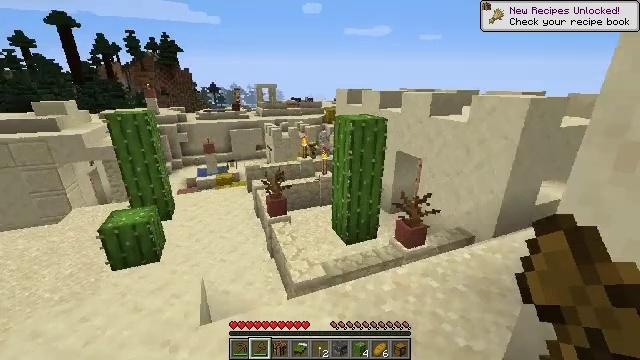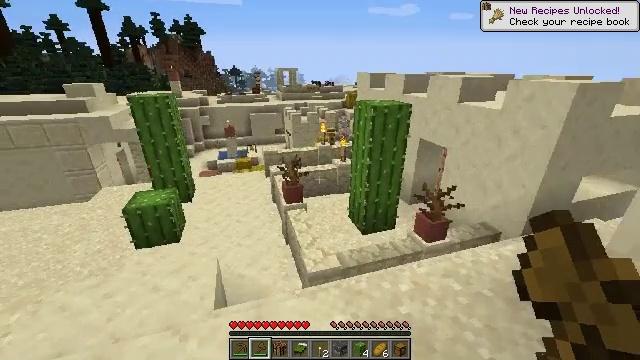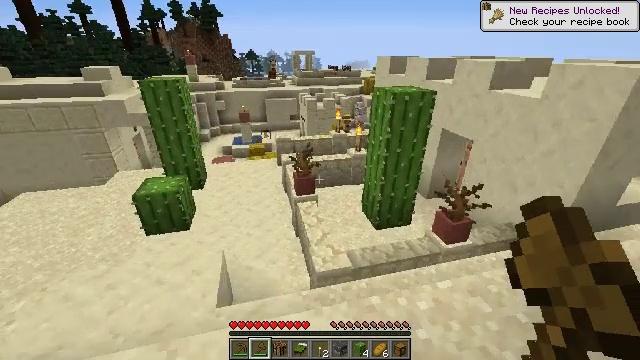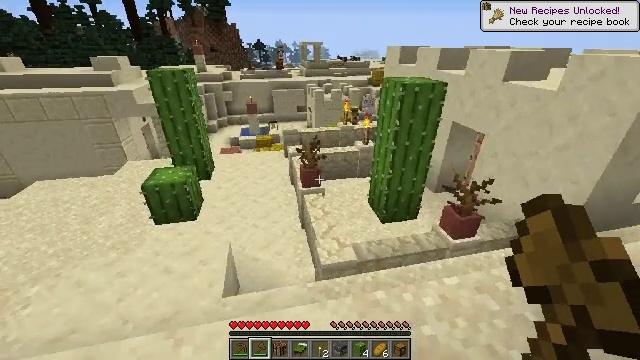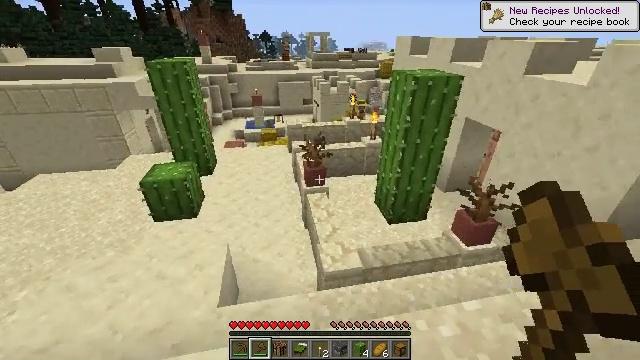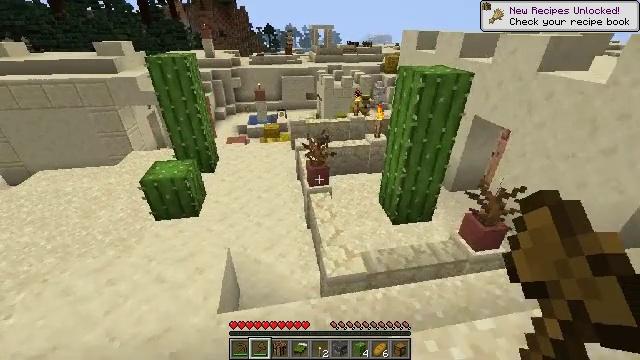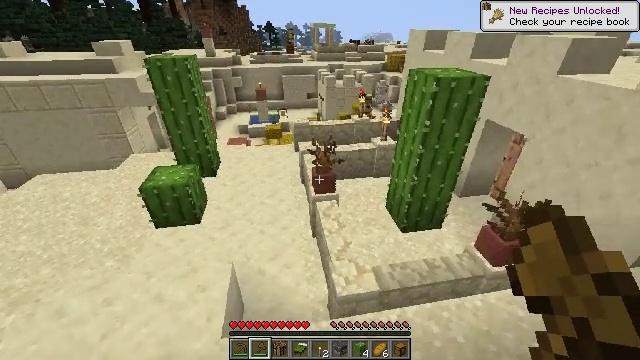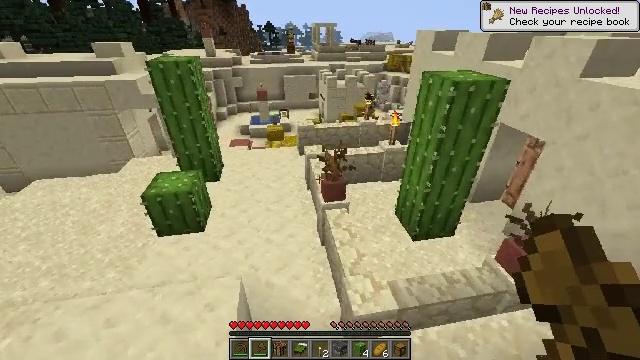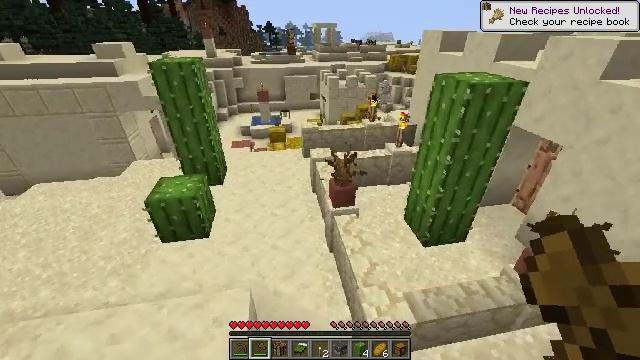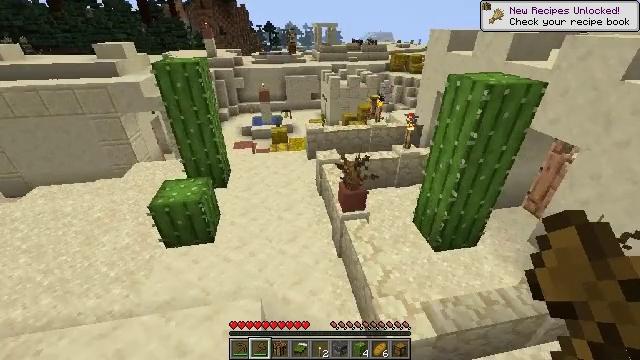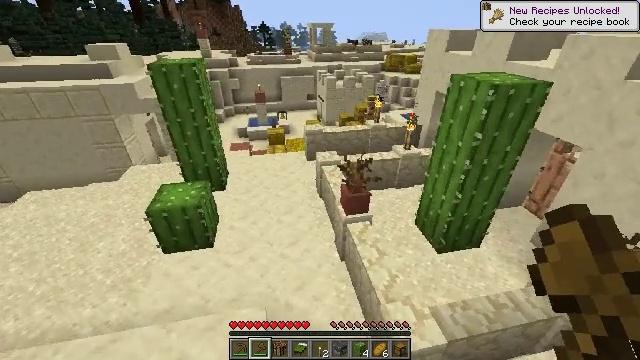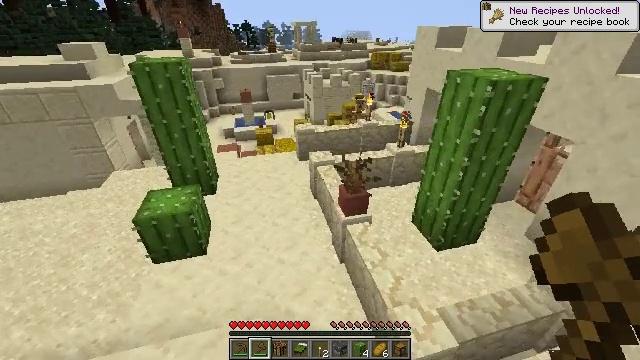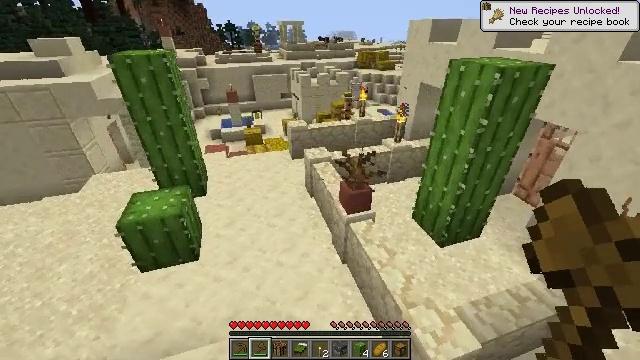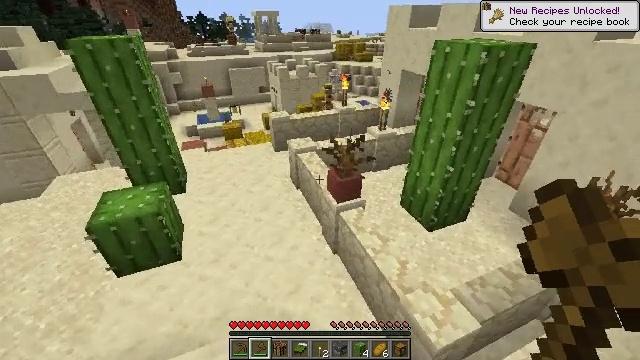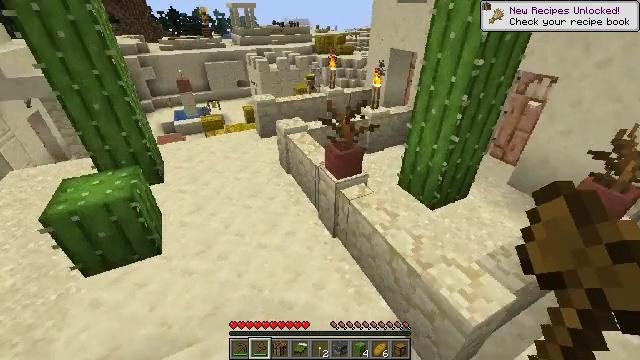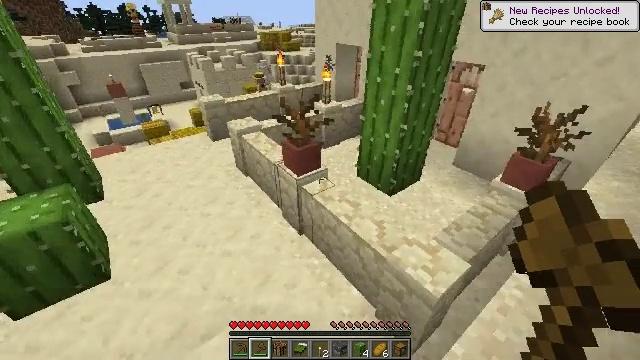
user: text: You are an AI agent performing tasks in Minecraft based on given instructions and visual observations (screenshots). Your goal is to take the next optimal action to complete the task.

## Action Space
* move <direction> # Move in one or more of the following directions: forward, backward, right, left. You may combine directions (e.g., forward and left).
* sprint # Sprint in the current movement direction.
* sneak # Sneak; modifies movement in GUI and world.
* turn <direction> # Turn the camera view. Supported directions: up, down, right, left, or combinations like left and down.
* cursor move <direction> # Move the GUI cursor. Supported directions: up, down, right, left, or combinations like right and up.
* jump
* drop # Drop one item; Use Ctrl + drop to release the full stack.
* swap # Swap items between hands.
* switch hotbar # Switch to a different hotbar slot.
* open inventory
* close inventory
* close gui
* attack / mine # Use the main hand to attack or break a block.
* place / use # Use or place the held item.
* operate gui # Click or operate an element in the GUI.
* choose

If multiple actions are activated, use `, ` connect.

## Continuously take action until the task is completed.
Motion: motion action
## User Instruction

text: Attack the hay block to get hay.
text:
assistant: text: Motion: move forward, turn left and down
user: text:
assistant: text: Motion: move forward, turn left and down
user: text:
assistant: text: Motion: move forward, turn left and down
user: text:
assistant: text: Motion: move forward, turn left and down
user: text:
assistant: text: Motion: move forward and move left, turn down
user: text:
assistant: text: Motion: move forward and move left
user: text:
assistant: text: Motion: move forward and move left
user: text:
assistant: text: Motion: move forward and move left
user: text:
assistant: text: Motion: move forward and move left
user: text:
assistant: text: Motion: move forward and move left, turn right
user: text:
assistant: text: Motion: move forward and move left, turn right
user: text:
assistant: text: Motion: move forward and move left, turn right
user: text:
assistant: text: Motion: move forward and move left, turn right and down
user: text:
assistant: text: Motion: move forward and move left, turn right
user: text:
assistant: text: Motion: move forward and move left, turn right
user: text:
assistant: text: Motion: move forward and move left, turn right
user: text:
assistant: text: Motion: move forward and move left, turn right
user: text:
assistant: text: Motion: move forward and move left, turn right
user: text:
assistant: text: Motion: move forward and move left, turn right
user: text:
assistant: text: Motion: move forward and move left, turn right
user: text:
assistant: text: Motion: move forward and move left, turn right
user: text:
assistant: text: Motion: move forward and move left
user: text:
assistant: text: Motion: move forward and move left, turn right
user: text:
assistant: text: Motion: move forward, turn up
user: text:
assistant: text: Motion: move forward and move left
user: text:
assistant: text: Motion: move forward and move left, turn right and up
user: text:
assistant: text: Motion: move forward and move left
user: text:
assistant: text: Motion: move forward and move left, turn right and up
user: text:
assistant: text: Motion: move forward and move left, turn right and up
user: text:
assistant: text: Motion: move forward and move left